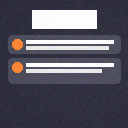
Screen state: on